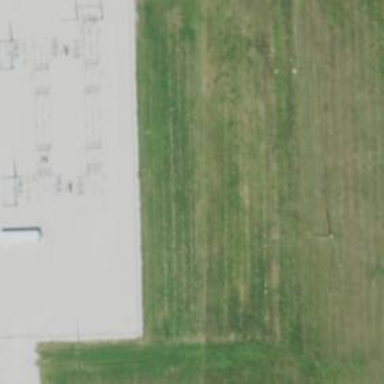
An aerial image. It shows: Transmission-level power substation.